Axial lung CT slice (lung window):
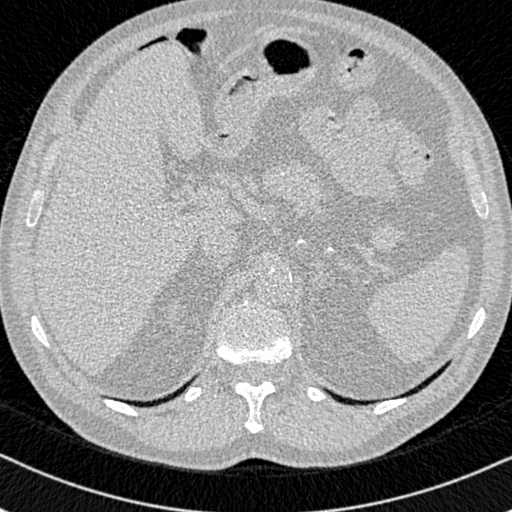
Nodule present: no